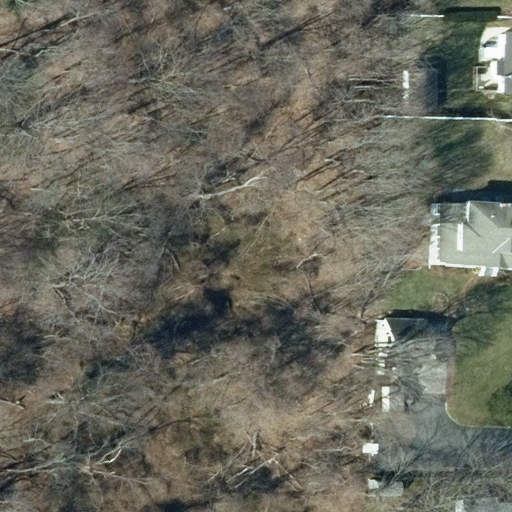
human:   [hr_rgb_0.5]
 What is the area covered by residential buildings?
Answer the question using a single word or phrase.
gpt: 329m2

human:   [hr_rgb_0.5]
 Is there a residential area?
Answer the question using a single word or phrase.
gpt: yes

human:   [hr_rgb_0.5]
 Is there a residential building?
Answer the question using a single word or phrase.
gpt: yes

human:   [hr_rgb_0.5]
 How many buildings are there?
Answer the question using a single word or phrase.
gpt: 6

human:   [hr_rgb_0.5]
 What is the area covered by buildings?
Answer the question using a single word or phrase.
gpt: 530m2

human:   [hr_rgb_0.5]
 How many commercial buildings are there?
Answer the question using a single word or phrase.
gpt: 0

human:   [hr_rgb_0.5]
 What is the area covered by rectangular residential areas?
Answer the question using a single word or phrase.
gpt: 10637m2

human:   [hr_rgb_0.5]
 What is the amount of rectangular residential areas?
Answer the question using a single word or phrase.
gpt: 1

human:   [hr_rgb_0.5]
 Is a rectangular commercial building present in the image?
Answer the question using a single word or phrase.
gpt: no

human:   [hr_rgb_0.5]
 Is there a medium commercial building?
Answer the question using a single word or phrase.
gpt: no

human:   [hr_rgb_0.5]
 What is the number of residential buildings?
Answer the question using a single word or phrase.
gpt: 3

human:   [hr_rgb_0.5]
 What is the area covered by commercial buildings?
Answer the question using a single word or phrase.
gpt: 0m2

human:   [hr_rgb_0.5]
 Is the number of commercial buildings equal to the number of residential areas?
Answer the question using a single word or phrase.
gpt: no

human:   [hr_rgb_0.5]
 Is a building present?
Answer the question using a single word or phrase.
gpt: yes

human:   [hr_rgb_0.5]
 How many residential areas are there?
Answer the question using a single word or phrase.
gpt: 1

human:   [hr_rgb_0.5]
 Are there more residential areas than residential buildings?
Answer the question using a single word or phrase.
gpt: no

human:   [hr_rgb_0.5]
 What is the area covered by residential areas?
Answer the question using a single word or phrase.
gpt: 10637m2

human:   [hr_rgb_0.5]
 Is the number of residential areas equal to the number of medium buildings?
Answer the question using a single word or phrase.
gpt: yes

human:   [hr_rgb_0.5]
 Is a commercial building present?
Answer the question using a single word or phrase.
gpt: no

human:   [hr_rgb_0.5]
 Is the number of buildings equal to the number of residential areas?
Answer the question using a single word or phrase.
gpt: no

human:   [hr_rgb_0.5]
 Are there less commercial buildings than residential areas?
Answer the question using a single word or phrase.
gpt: yes

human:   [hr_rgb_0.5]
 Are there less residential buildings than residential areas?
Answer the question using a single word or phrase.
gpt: no

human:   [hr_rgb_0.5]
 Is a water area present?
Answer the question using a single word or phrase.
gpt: no

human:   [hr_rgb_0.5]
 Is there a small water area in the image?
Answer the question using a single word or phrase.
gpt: no

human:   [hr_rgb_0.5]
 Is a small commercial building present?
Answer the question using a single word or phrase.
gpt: no

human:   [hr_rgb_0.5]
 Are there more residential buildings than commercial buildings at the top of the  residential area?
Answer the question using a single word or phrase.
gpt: yes

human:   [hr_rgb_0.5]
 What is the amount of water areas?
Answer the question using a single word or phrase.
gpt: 0

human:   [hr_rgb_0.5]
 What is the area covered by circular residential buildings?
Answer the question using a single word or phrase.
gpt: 0m2

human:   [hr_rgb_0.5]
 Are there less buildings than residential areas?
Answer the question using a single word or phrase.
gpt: no

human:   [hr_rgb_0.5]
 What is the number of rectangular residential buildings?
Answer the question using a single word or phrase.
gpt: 1

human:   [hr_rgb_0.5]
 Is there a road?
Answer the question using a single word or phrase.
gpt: no

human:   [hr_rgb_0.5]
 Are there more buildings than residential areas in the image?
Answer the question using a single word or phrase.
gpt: yes

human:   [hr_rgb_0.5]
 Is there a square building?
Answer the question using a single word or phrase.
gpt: no

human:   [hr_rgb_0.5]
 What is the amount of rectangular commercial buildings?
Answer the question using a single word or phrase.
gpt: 0

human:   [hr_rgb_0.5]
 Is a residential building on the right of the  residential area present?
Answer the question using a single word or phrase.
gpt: yes

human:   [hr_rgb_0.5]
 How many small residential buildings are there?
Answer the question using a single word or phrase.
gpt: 2

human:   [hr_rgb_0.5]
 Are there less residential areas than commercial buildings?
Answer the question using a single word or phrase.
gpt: no

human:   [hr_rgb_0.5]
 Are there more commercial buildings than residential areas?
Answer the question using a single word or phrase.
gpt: no

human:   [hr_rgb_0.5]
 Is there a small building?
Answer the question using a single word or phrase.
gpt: yes

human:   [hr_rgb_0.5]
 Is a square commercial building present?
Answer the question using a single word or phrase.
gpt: no

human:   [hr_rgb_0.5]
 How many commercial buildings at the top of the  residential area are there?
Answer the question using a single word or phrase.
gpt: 0

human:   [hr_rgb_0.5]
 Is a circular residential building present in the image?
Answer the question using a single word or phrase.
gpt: no

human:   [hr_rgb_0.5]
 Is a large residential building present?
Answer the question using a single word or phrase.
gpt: no

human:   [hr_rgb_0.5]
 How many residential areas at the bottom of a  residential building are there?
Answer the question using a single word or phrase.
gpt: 0

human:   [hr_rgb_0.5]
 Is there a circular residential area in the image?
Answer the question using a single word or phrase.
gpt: no

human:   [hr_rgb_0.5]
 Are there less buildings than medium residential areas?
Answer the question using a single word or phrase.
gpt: no

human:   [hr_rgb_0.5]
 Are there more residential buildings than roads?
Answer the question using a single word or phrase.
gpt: yes

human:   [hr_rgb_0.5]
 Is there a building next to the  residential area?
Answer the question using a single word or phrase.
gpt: yes

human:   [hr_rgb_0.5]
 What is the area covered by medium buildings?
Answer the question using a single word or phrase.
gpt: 225m2

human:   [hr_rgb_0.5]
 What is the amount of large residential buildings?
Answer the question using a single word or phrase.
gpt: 0

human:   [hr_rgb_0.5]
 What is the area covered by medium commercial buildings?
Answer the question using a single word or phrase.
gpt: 0m2

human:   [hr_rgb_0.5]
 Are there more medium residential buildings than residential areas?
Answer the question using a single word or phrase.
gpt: no

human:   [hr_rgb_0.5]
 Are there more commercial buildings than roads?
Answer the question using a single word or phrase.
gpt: no

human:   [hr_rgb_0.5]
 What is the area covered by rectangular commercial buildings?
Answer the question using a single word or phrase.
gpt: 0m2

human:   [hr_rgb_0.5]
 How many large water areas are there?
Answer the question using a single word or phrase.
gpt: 0

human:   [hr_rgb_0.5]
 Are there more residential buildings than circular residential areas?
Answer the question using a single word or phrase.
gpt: yes

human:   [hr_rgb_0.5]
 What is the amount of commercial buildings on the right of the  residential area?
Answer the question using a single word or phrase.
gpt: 0

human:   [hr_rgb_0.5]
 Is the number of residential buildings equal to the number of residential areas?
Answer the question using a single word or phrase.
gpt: no

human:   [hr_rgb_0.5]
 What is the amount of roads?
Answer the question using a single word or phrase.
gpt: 0

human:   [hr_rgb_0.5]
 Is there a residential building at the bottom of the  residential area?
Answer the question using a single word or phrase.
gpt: yes

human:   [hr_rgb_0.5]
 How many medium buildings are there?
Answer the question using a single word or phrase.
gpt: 1

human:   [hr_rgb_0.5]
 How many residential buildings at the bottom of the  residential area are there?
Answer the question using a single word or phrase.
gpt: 1

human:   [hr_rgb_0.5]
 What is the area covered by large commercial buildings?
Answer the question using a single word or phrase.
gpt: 0m2

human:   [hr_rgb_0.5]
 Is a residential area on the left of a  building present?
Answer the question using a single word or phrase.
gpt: yes